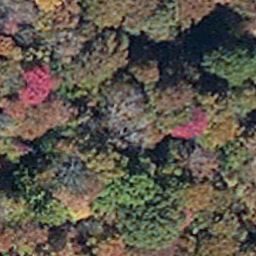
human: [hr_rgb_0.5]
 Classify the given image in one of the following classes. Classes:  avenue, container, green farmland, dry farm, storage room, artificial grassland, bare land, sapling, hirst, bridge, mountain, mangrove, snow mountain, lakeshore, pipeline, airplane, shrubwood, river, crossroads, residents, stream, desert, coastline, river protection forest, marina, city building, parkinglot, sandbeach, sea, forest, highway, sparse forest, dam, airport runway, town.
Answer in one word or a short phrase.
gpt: mangrove